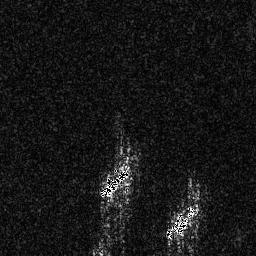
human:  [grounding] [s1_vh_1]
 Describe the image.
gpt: In the satellite image, there is  <ref>1 medium ship </ref> <box>[[38, 63, 51, 76, 0]]</box> located at center,  <ref>1 medium ship </ref> <box>[[64, 78, 78, 93, 0]]</box> located at bottom right.